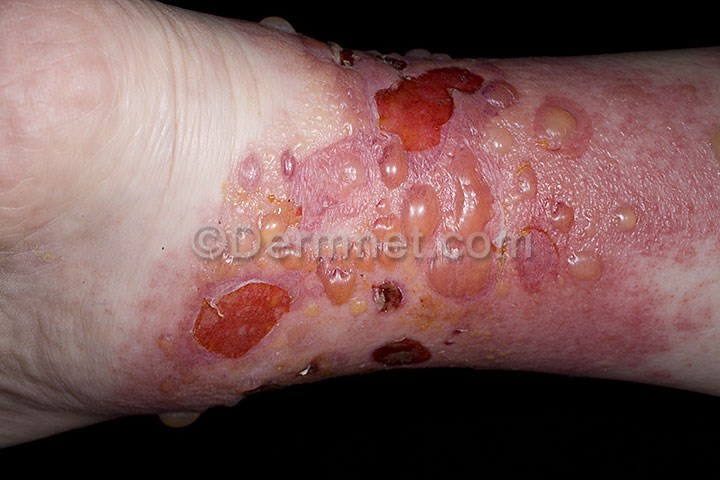
Disease: Poison Ivy Photos and other Contact Dermatitis